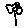
Label: flower